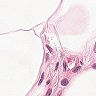
Metastatic tissue present: no